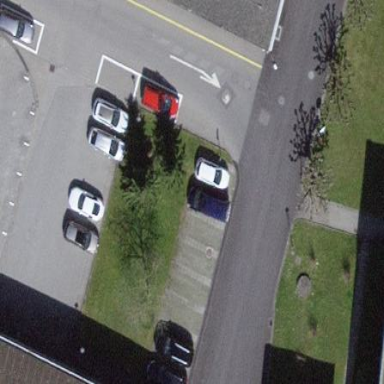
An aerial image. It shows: Parking area with surface.